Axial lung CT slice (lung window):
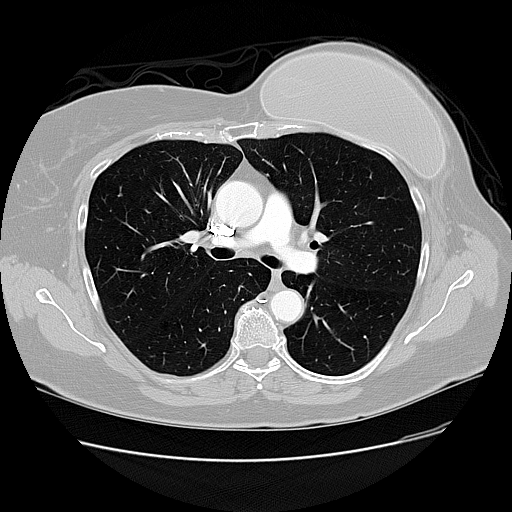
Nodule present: no